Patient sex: M
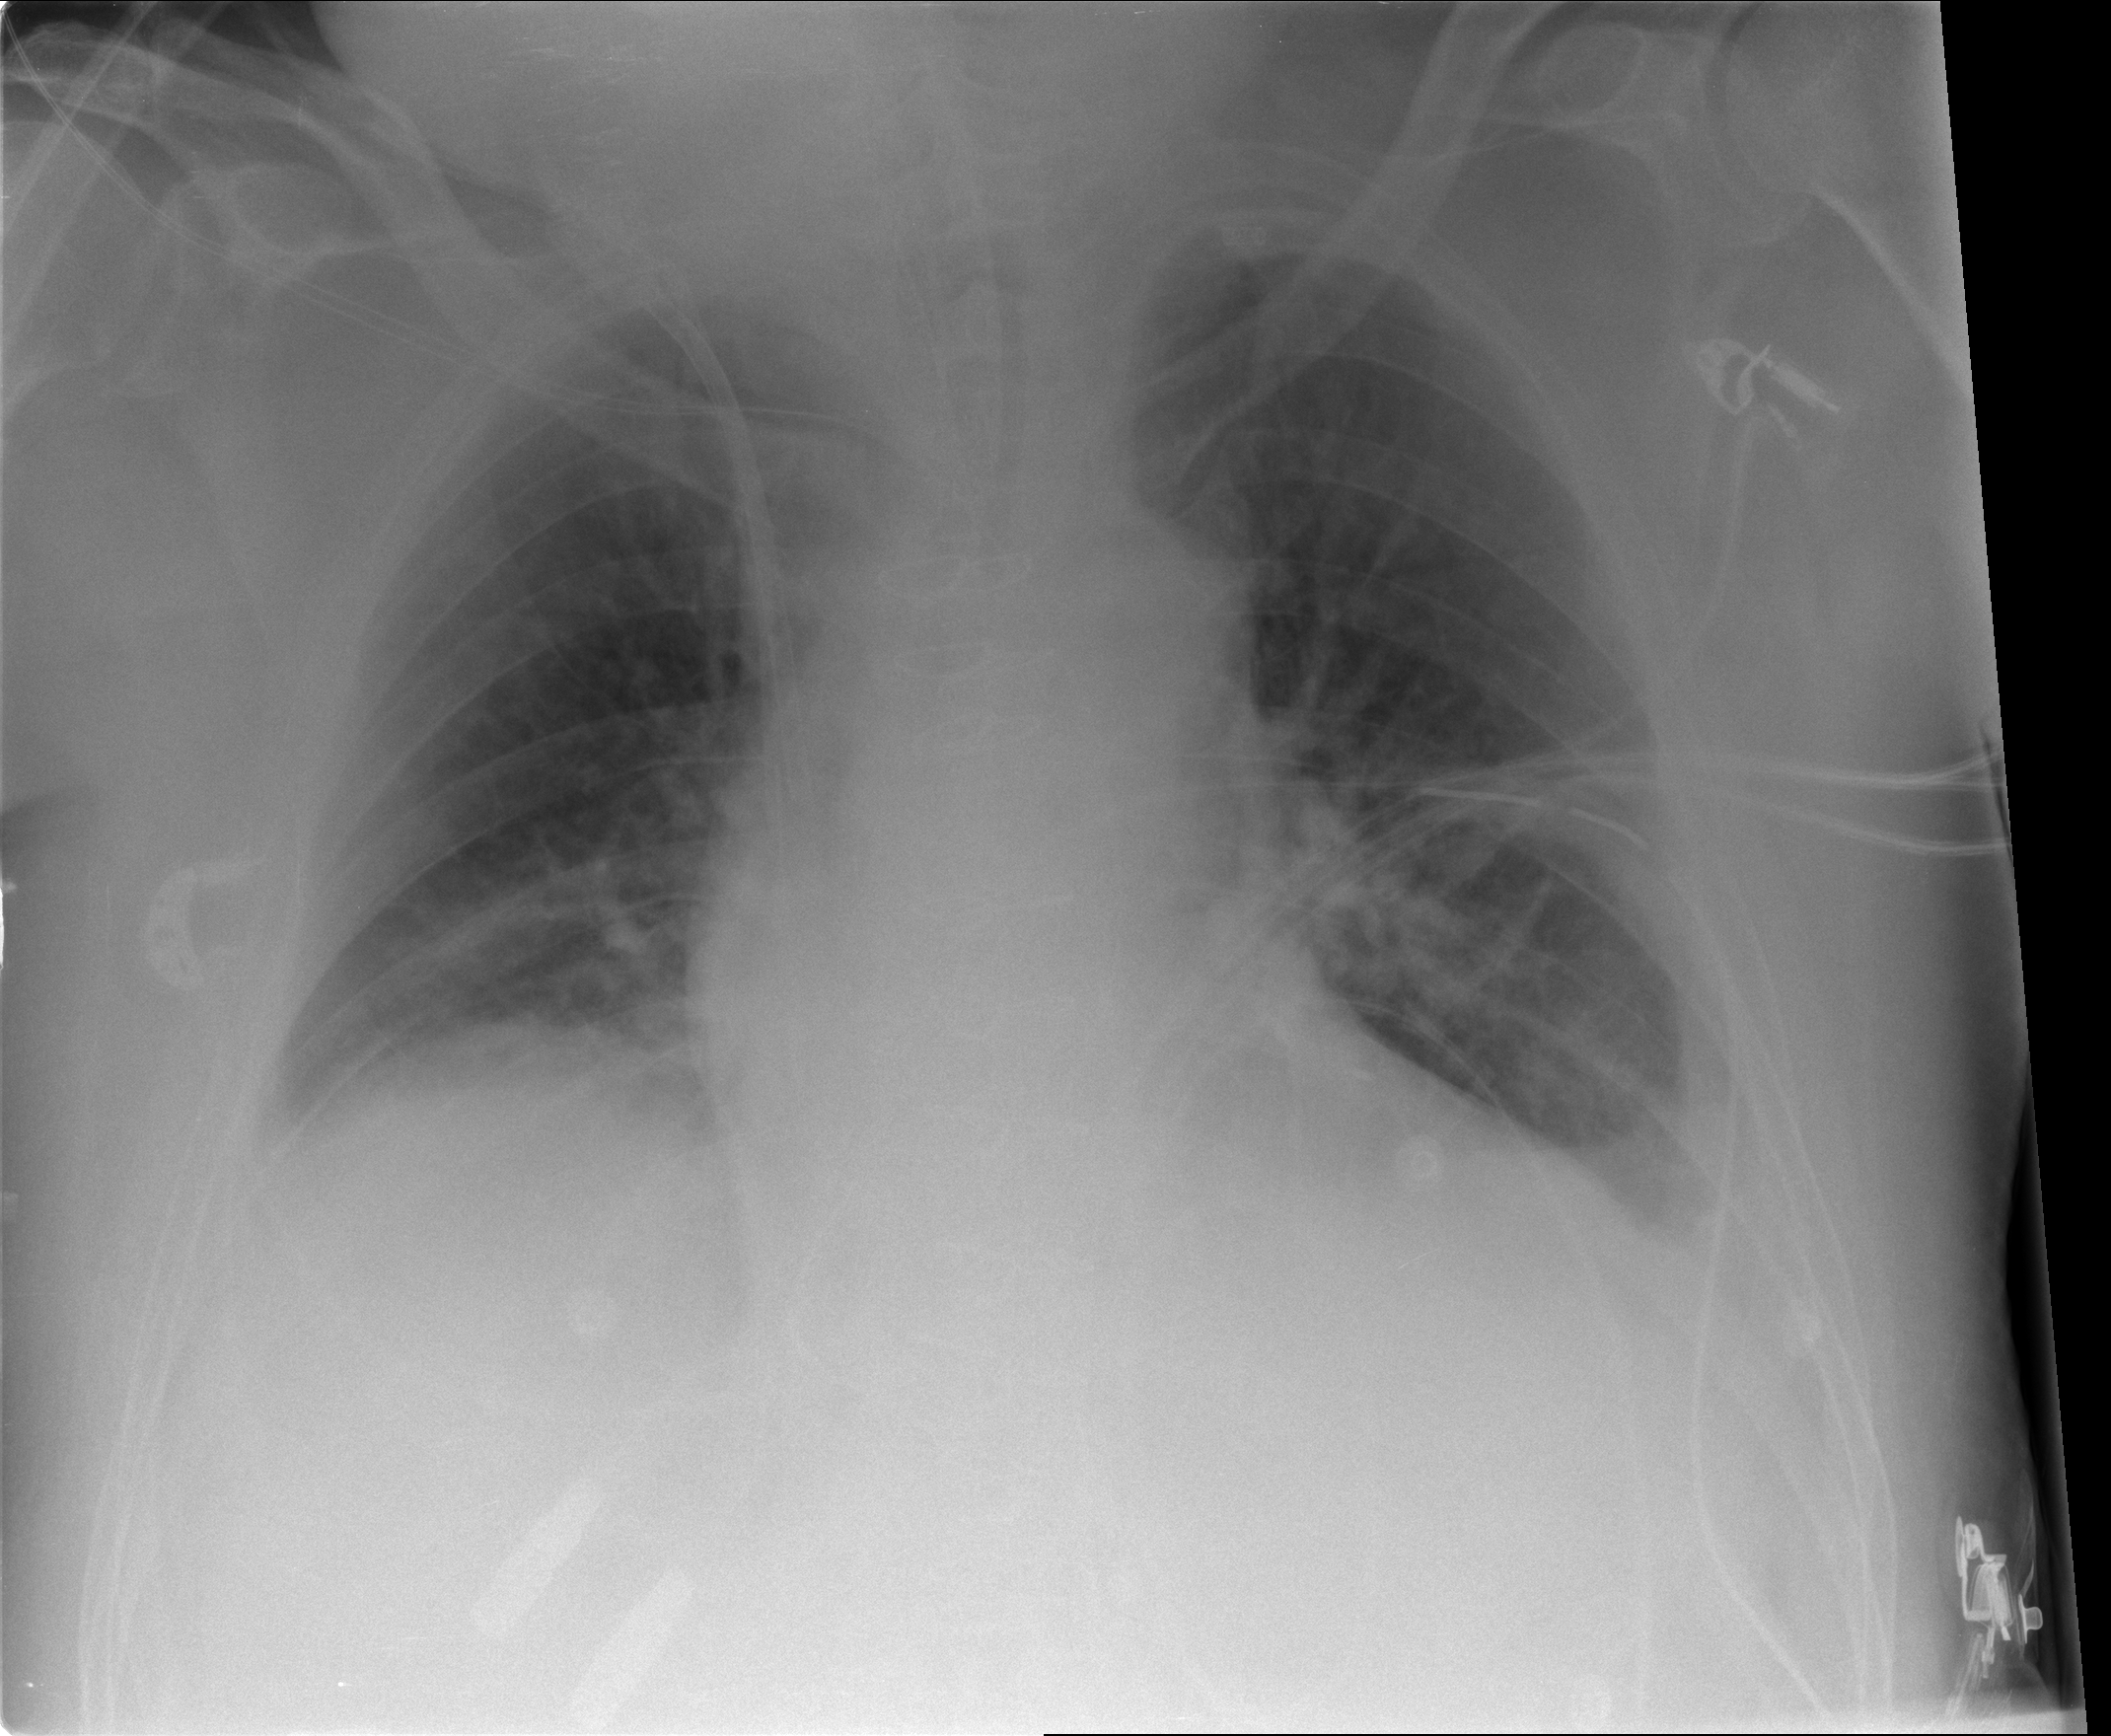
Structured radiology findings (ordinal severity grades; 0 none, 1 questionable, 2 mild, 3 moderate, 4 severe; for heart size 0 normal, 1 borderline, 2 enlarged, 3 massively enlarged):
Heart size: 2
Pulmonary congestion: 2
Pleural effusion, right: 1
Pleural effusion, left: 1
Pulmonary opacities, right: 0
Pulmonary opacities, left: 0
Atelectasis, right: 2
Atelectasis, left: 2